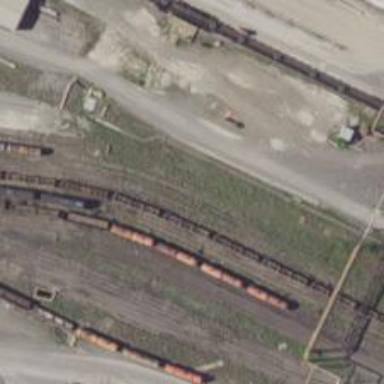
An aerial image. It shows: Rail spur service.